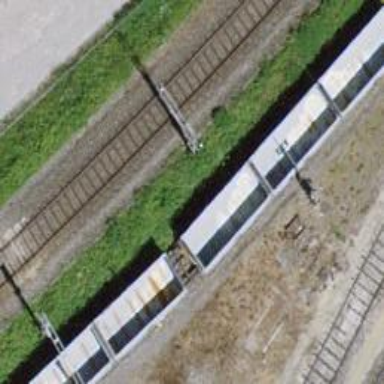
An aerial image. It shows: Single-track railway with electrified contact lines.